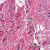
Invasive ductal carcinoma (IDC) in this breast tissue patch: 0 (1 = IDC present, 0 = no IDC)